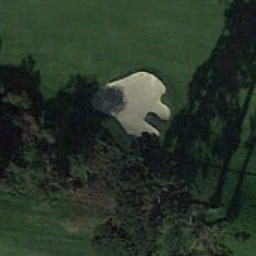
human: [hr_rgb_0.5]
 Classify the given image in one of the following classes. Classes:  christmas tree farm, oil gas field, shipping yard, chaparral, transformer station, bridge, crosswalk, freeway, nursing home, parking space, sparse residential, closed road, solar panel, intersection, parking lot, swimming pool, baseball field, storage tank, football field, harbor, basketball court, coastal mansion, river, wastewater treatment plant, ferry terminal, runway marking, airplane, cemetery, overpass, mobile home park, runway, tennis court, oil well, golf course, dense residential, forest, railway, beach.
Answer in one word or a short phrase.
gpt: golf course